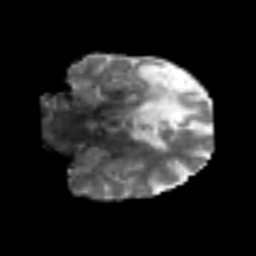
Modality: MD
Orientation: coronal
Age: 66
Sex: male
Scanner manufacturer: siemens
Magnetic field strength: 3 T
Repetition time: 6.1 s
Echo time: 0.101 s